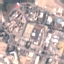
Land use / land cover class: Industrial